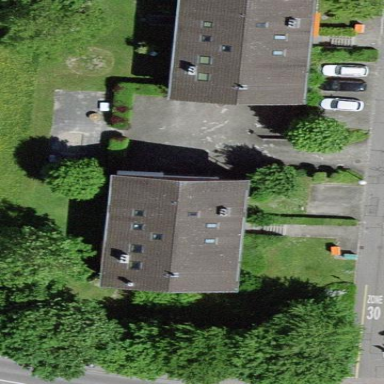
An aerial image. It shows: Gabled roof adorns the apartments building.